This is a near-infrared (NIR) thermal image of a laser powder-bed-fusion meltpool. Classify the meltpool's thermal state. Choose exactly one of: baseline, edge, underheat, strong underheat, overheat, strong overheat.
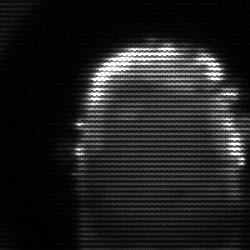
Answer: baseline